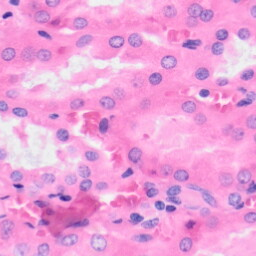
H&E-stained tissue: Kidney